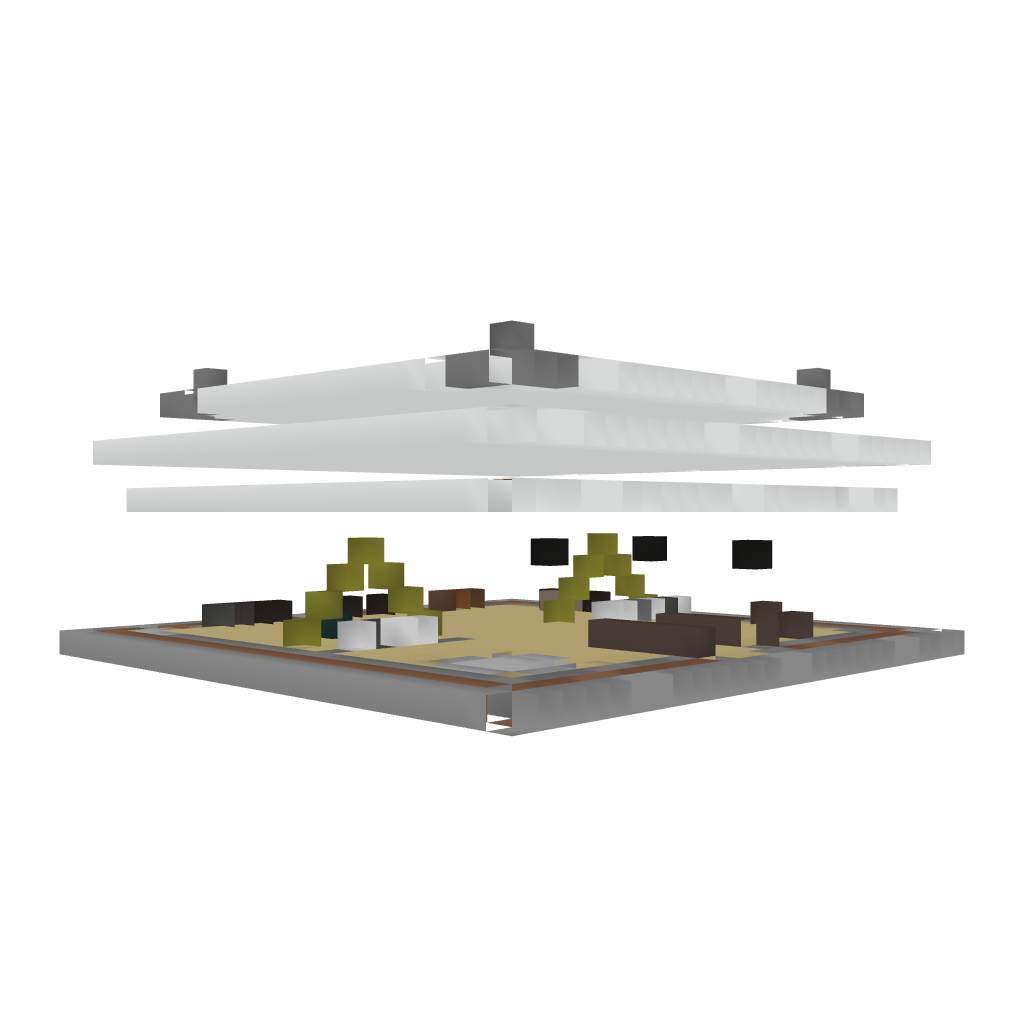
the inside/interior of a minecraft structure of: Modern House